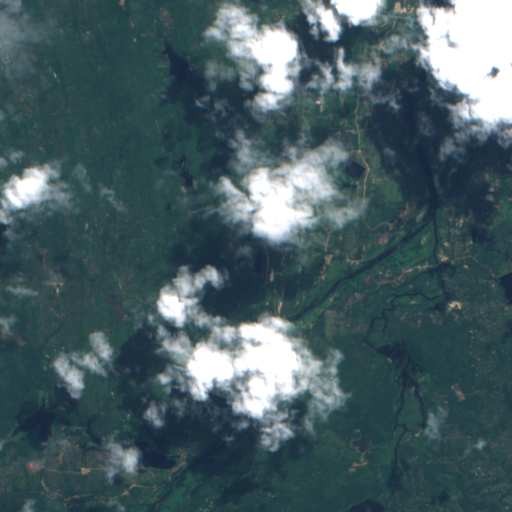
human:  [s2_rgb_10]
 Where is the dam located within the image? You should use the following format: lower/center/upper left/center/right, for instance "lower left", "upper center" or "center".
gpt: The dam is located in the center right of the image.
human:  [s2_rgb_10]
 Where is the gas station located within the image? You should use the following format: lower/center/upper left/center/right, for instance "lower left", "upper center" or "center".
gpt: The gas station is located in the upper right of the image.
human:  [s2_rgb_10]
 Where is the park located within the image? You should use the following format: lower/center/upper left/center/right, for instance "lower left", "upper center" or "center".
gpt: The park is located in the upper right of the image.
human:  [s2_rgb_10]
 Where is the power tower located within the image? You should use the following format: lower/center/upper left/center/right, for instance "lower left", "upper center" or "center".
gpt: There is no power tower in the image.